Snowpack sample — Loveland Pass, Silver Plume, Colorado, USA (12/14/25, 10:50 AM MST)
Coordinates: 39.664, -105.882
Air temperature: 36 °F
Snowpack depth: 67 cm
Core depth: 10 cm
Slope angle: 6°, slope face: 326°
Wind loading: low
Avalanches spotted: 0
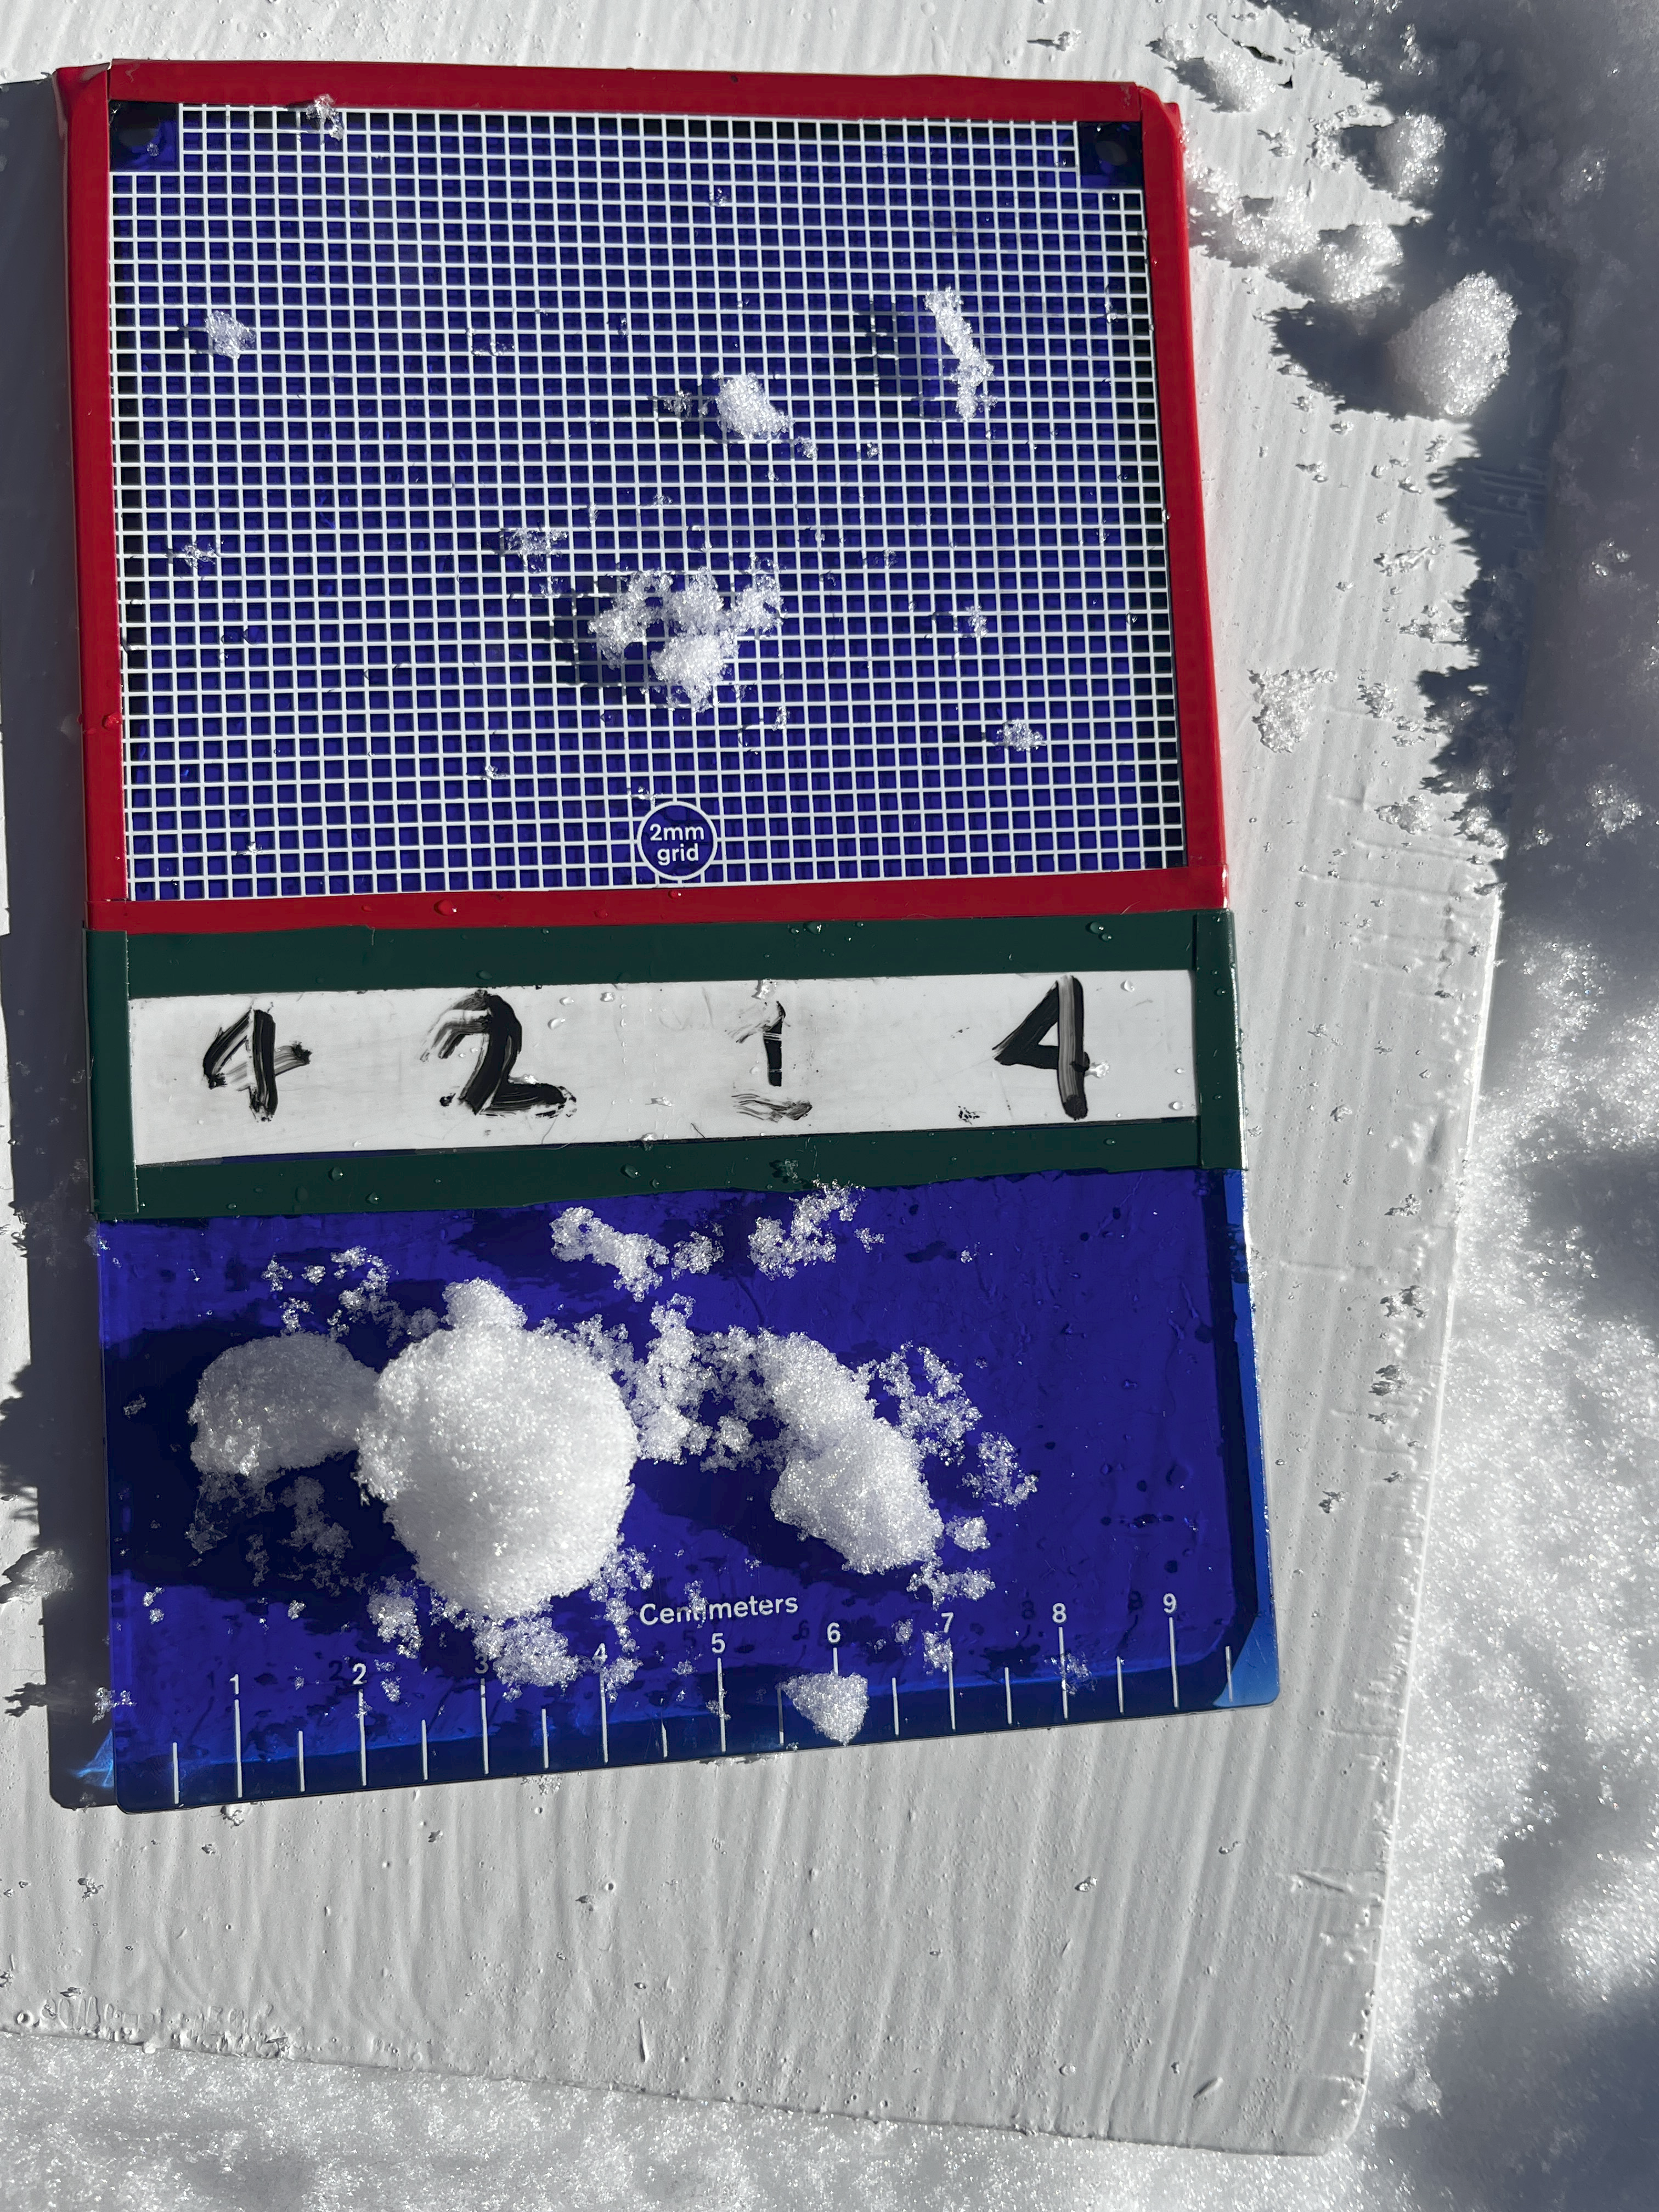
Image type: crystal_card
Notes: No avalanches spotted, very late start to the season with minimal snowpack